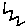
Label: zigzag